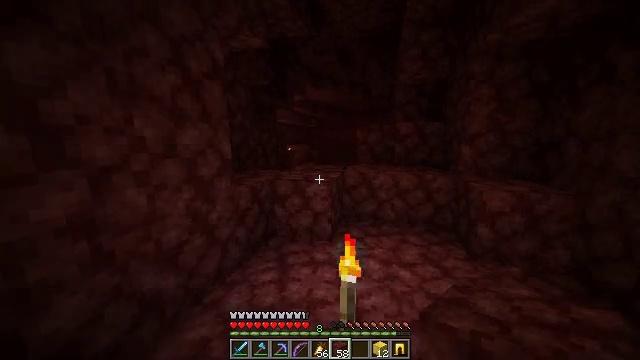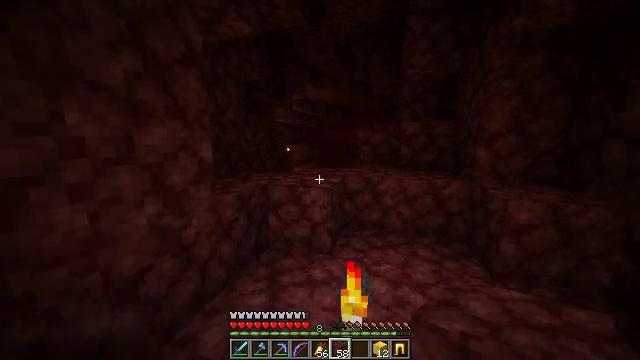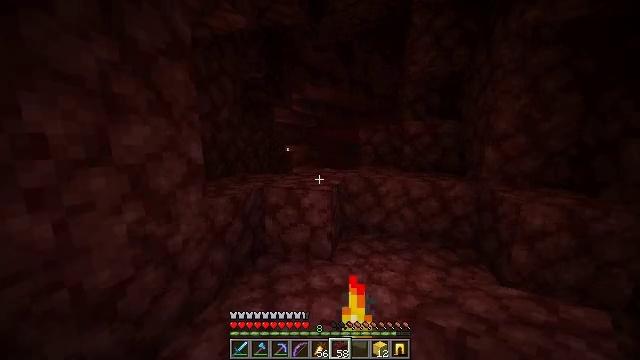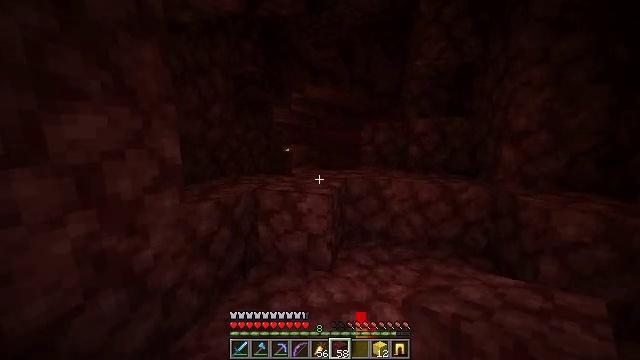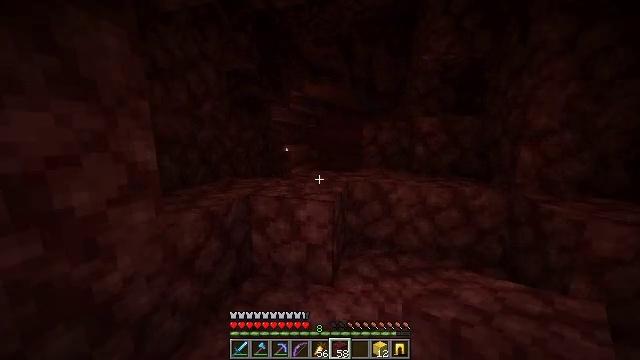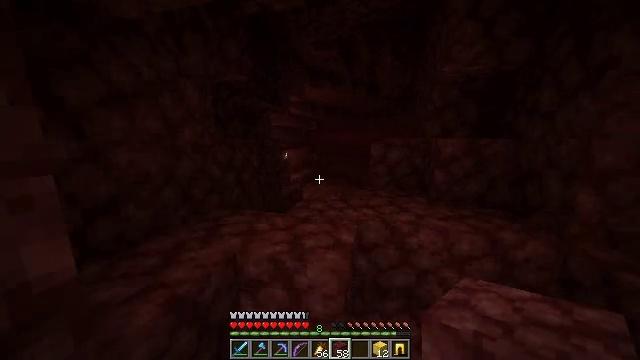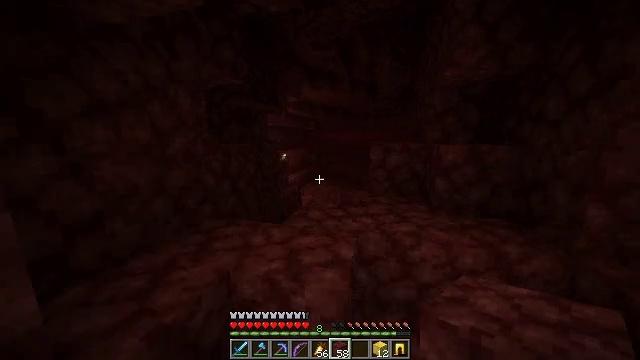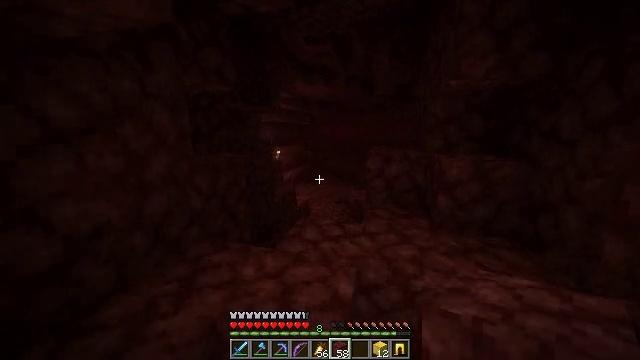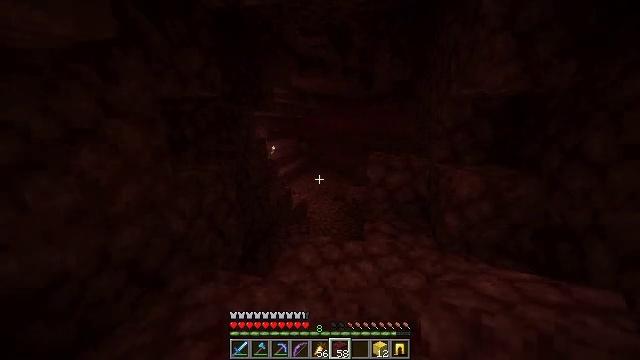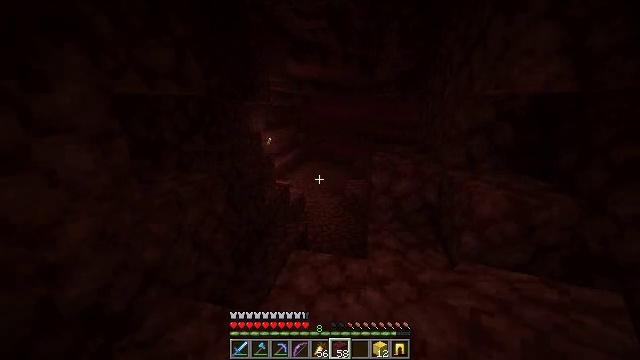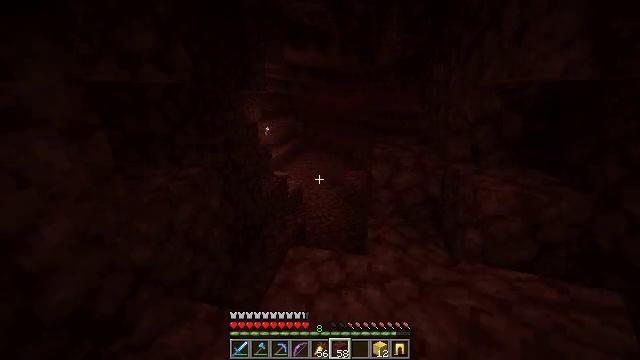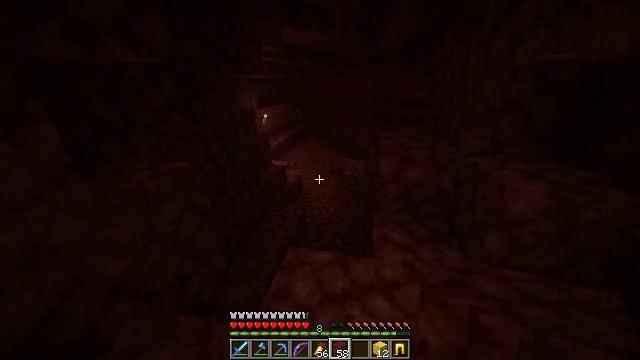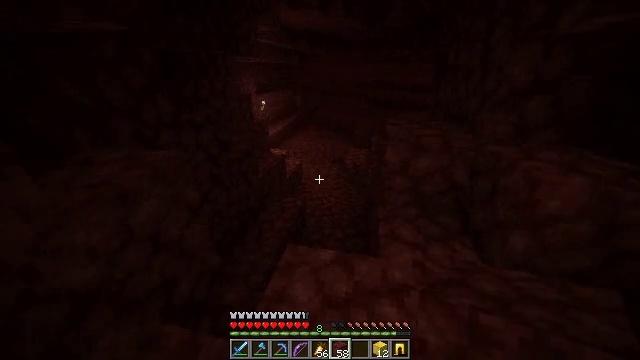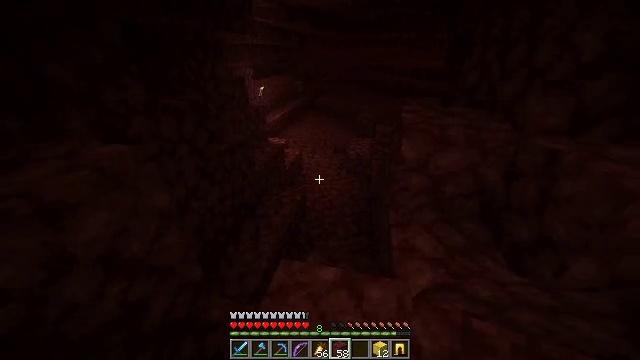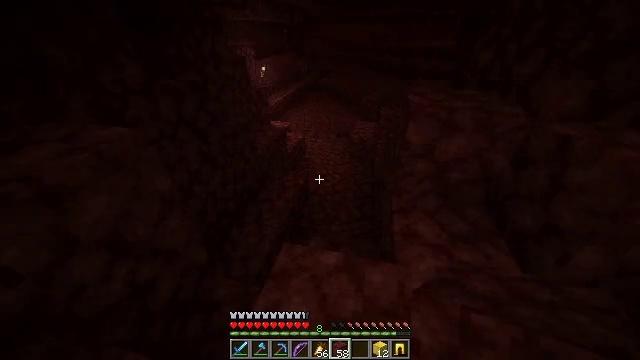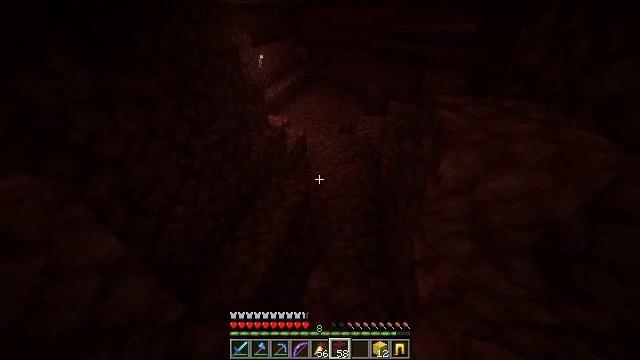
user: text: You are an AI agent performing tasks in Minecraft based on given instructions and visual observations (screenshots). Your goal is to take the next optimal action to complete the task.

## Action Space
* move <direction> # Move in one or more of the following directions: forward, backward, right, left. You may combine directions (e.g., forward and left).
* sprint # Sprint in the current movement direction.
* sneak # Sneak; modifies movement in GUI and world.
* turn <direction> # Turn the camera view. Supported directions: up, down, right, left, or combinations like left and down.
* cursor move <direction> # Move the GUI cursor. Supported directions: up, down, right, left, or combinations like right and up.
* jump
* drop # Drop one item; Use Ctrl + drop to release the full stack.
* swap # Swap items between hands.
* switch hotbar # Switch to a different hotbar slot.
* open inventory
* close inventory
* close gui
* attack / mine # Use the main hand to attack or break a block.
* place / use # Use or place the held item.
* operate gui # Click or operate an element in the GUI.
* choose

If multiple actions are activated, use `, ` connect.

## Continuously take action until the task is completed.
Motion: motion action
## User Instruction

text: Destroy the fire.
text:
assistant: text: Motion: move forward, sprint
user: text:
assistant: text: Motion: move forward, sprint
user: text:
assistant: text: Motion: move forward, sprint
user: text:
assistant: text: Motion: move forward, sprint
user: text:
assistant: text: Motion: move forward, sprint, jump
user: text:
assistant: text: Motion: move forward, sprint, jump
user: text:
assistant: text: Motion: move forward, sprint, turn right and down, jump
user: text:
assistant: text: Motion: move forward, sprint, turn right and down, jump
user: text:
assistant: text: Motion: move forward, sprint, turn down
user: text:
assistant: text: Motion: move forward, sprint, turn down
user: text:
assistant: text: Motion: move forward, sprint, turn down
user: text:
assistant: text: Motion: move forward, sprint, turn down
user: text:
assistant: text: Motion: move forward, sprint, turn down
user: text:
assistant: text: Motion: move forward, sprint, turn down
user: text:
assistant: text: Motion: move forward, sprint, turn down
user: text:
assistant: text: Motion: move forward, sprint, turn down
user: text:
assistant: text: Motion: move forward, sprint, turn left and down
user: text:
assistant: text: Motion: move forward, sprint, turn left and down
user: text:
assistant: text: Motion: move forward, sprint, turn down
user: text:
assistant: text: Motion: move forward, sprint
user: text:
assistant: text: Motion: move forward, sprint
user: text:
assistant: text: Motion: move forward, sprint, jump
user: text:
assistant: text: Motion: move forward, sprint, jump
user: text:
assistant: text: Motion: move forward, sprint, jump
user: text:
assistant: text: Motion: move forward, sprint, turn up, jump
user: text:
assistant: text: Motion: move forward, sprint, turn right and up, jump
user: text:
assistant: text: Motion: move forward, sprint, turn right and up, jump
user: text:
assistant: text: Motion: move forward, sprint, turn right and up, jump
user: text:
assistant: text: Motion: move forward, sprint, turn up, jump
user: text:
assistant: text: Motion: move forward, sprint, turn up, jump